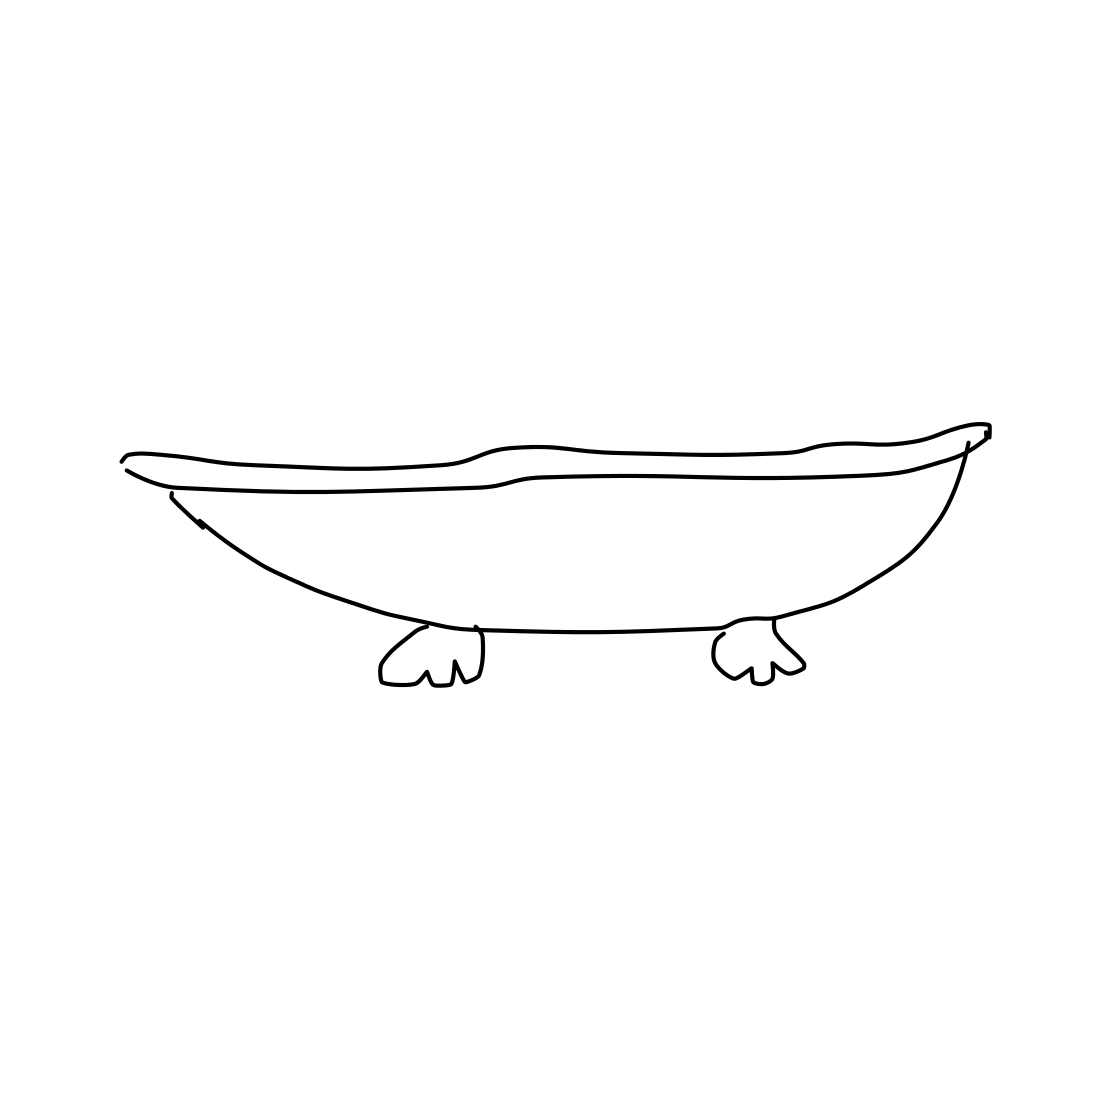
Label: bathtub